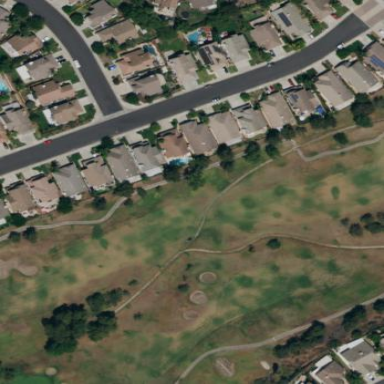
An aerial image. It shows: Golf fairway surrounded by grass.